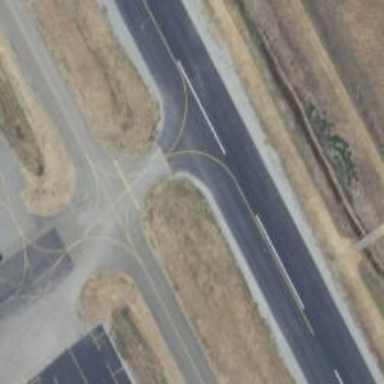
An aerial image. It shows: View of taxiway at the airport.